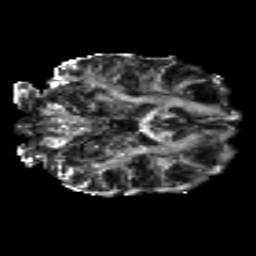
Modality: FA
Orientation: coronal
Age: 19
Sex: female
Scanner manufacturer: siemens
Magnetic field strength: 3 T
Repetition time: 8.8 s
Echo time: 0.085 s